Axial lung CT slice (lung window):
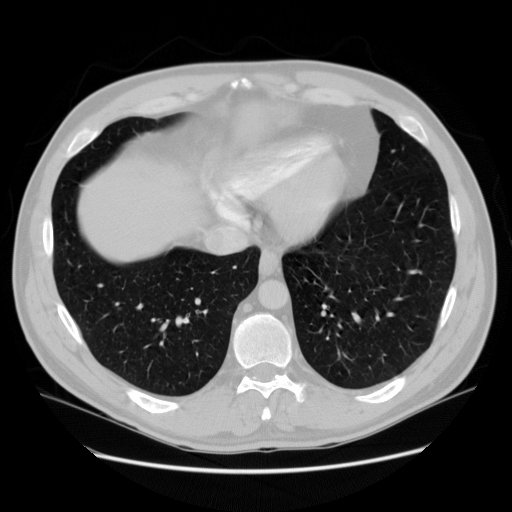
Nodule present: no